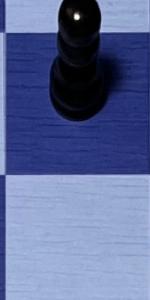
Label: Empty